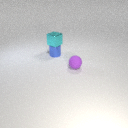
small blue metal cylinder below small cyan metal cube